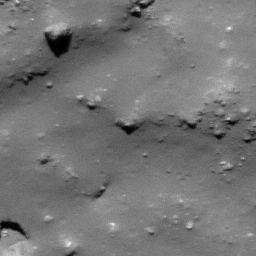
Pit: Tycho 5b
Host crater: Tycho
Host type: impact_melt
Lunar coordinates: latitude -42.618, longitude 348.636